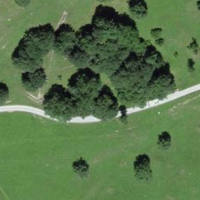
EUNIS habitat code: 24
Species observed at this site:
Astrantia major